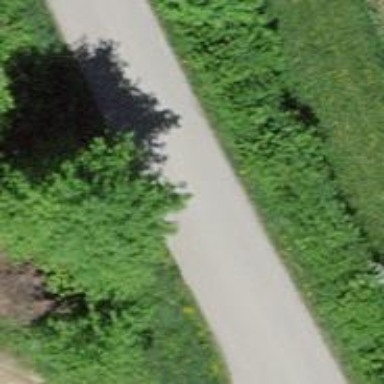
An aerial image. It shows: Unclassified road.